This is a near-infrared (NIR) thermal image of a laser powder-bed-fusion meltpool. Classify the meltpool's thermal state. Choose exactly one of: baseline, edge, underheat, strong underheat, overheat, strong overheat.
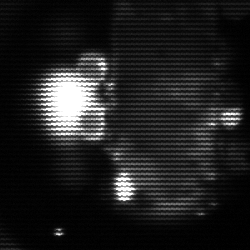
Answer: strong underheat